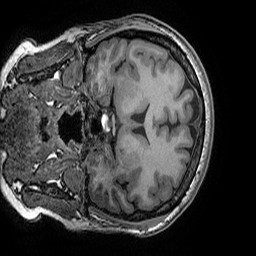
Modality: T1w
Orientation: coronal
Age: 26
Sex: female
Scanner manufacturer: ge
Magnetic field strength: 3 T
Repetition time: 0.008184 s
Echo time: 0.003192 s